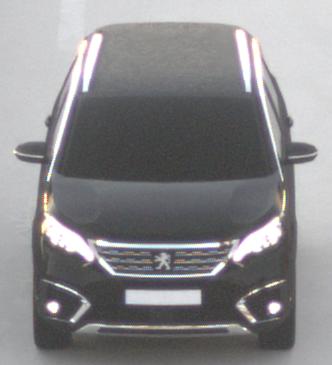
Make: Peugeot
Model: 5008 1.2 PureTech 130 Active
Detailed model: 5008 (II) (03/17 - 09/20)
Model produced from: 2017/03
Model produced until: 2018/07
Doors: 5
Color: black
Road condition: dry road
Daytime: sunrise or sunset
Contrast: low contrast